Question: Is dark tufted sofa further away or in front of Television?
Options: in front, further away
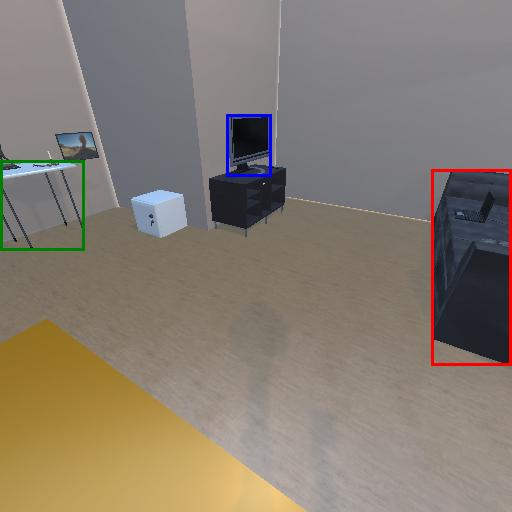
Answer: in front